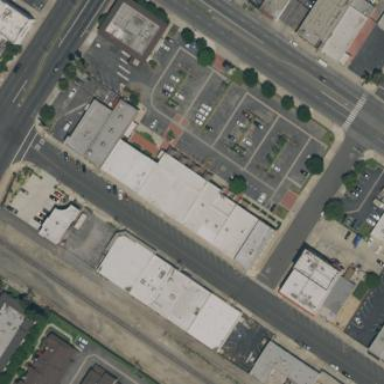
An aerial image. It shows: Retail building.